Field crop: tomato
Growth stage: 2
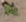
Species: solanum